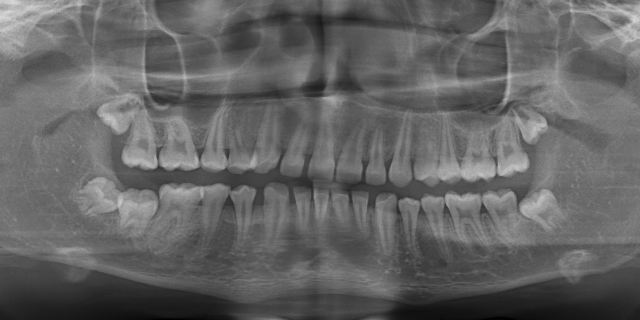
adult